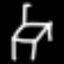
Label: chair